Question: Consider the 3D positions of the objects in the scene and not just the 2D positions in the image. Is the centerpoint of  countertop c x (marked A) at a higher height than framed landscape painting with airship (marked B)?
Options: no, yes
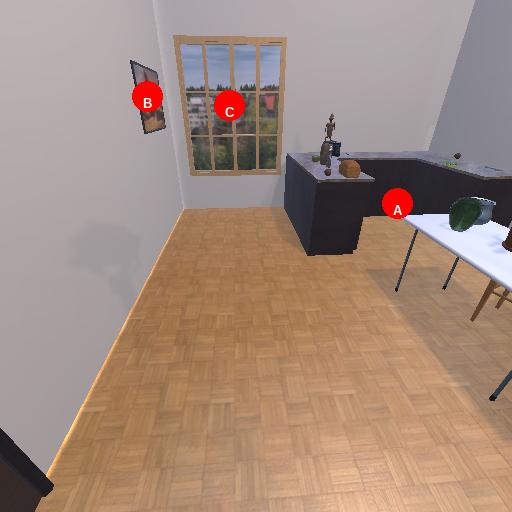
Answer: no